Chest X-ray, PA view. Patient: 51 years old, sex M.
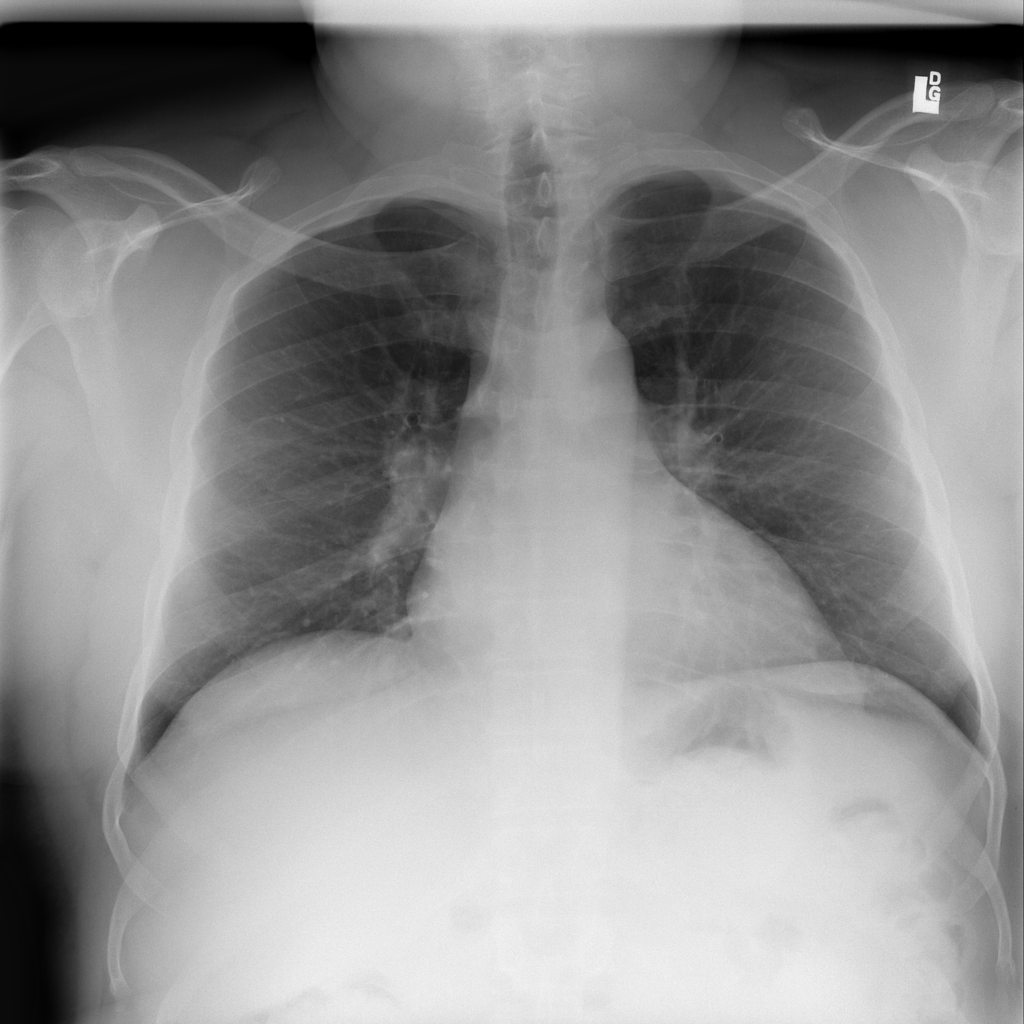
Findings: No Finding